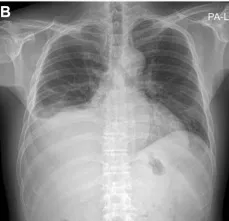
Chest X-ray images. Chest X-ray on July 10.
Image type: radiology (x_ray)